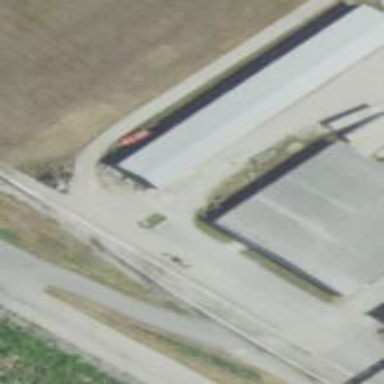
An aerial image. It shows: Warehouse building.